Field crop: maize
Growth stage: 1
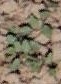
Species: convolvulus